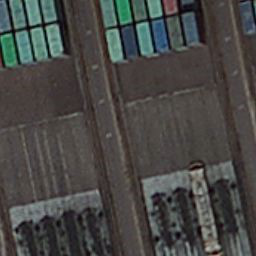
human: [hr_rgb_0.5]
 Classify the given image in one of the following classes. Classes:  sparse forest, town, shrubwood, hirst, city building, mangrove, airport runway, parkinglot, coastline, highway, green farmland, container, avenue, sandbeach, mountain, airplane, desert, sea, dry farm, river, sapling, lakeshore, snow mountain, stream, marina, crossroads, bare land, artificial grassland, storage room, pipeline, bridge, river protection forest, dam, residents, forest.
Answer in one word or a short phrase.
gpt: container